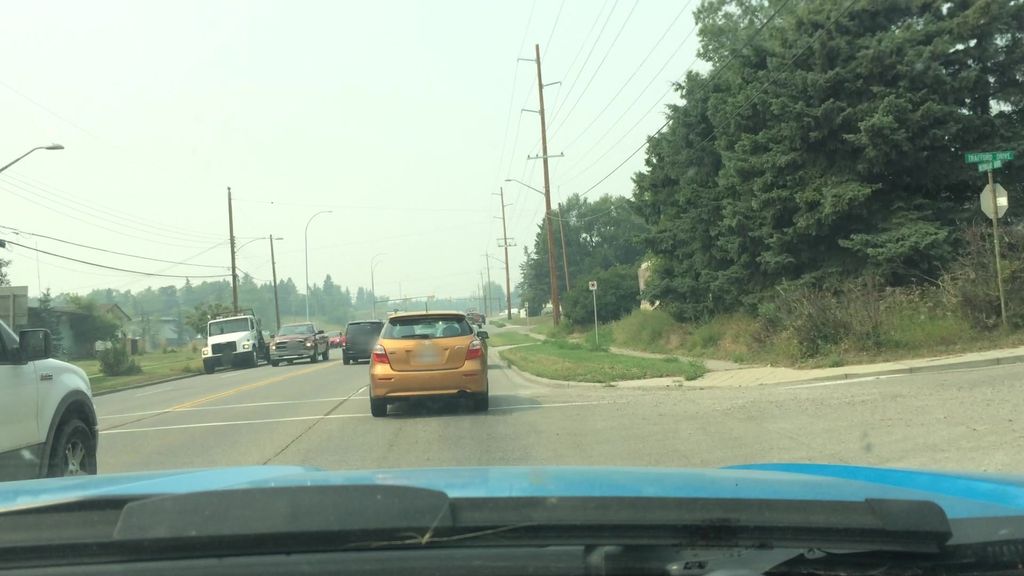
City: calgary